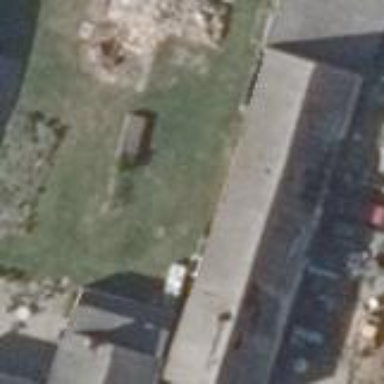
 oriented along the structure. The roof is painted grey."